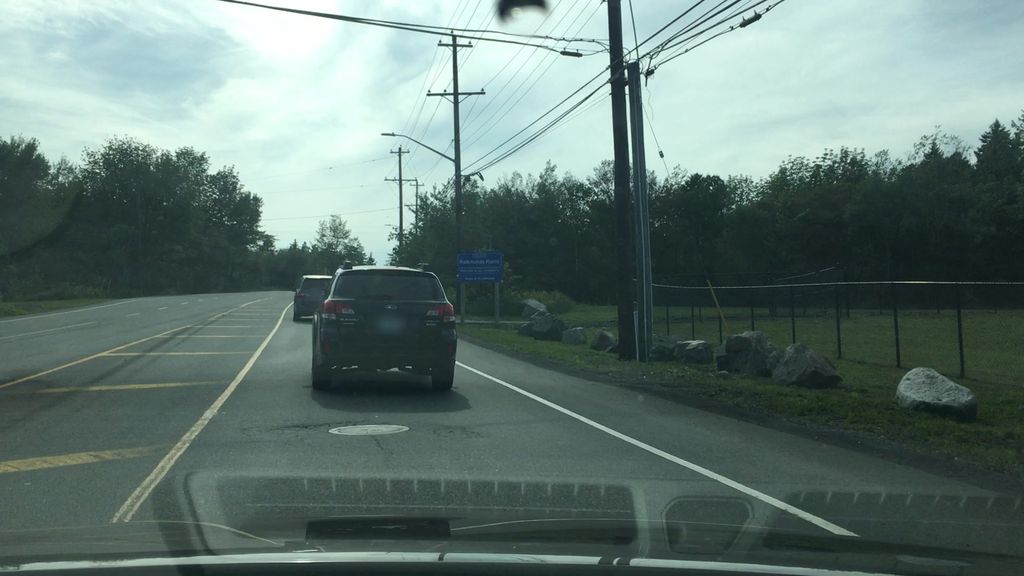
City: halifax